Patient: sex M, age 42
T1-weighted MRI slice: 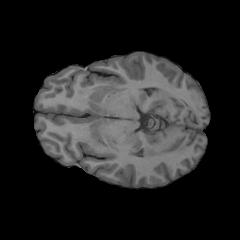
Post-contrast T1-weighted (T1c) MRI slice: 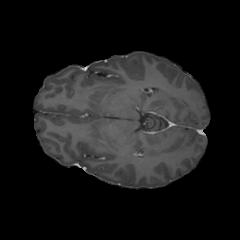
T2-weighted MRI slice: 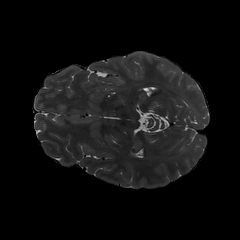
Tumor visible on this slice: no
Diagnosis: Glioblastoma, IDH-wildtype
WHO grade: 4